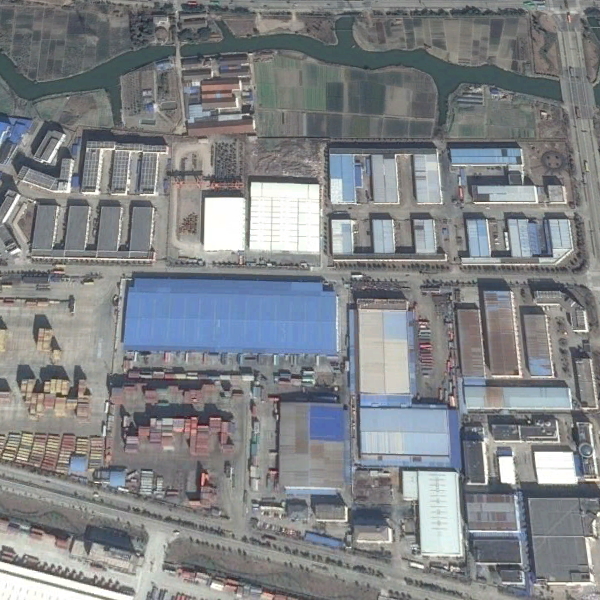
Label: Industrial